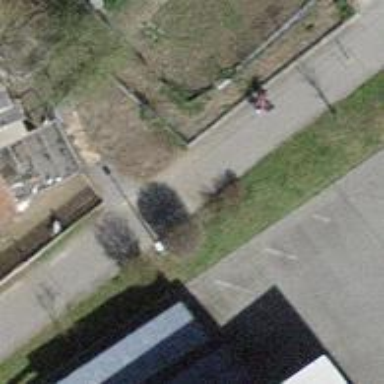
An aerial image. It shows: Bollard barrier.